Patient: sex F, age 52
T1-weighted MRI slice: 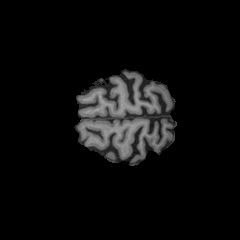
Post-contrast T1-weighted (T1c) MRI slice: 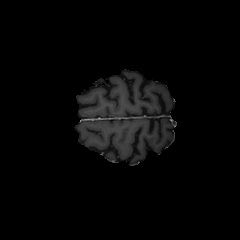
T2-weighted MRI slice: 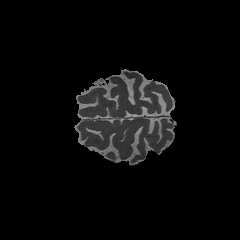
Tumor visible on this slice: no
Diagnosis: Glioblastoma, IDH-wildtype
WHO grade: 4